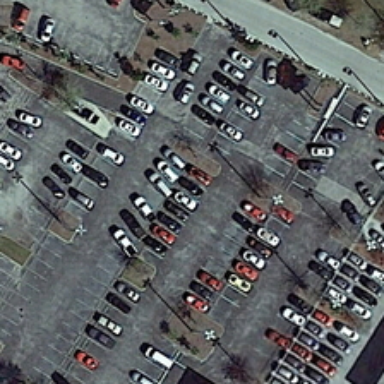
Many cars are parked in a parking lot near some green trees .